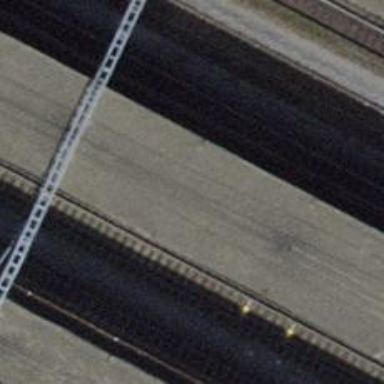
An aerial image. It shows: Asphalt steps along the road.